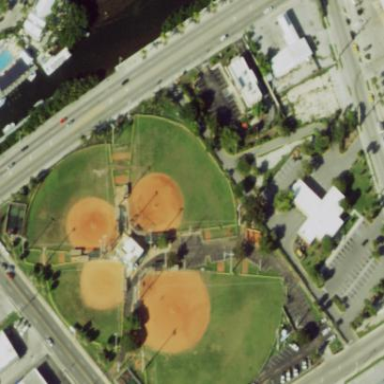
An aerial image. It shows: Baseball pitch for leisure land activities.